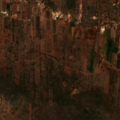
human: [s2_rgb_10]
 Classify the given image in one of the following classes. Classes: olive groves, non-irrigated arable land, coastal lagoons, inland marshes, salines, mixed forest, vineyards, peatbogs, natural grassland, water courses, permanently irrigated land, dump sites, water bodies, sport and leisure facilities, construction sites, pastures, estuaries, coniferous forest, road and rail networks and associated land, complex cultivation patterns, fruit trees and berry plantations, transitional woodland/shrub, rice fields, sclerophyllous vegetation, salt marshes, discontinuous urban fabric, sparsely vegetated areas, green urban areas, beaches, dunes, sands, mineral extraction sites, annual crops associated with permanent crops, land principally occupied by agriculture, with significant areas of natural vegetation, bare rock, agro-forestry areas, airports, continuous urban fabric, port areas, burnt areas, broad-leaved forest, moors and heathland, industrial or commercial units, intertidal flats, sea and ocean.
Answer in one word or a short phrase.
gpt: fruit trees and berry plantations, complex cultivation patterns, sclerophyllous vegetation